Question: I'm doing some pokedex stuff (like pokemon wikipedia). The idea is every pokemon has at least one type (or category). I want to customize these blocks (with type names) regarding object so that block will be green, block will be red, etc.
'''
const typesAndColors = {
"normal":
{
backgroundColor: "#A3CB38",
color: "#000"
},
"fighting":
{
backgroundColor: "#3B3B98",
color: "#000"
},
"flying":
{
backgroundColor: "#9AECDB",
color: "#000"
},
"poison":
{
backgroundColor: "#a29bfe",
color: "#000"
},
"ground":
{
backgroundColor: "#4b4b4b",
color: "#000"
},
"rock":
{
backgroundColor: "#ccae62",
color: "#000"
},
"bug":
{
backgroundColor: "#badc58",
color: "#000"
},
"ghost":
{
backgroundColor: "#dfe6e9",
color: "#000"
},
"steel":
{
backgroundColor: "#95afc0",
color: "#000"
},
"fire":
{
backgroundColor: "#ff3838",
color: "#000"
},
"water":
{
backgroundColor: "#3498db",
color: "#000"
},
"grass":
{
backgroundColor: "#2ecc71",
color: "#000"
},
"electric":
{
backgroundColor: "#fdcb6e",
color: "#000"
},
"psychic":
{
backgroundColor: "#BDC581",
color: "#000"
},
"ice":
{
backgroundColor: "#c7ecee",
color: "#000"
},
"dragon":
{
backgroundColor: "#30336b",
color: "#fff"
},
"dark":
{
backgroundColor: "#2C3A47",
color: "#fff"
},
"fairy":
{
backgroundColor: "#e056fd",
color: "#000"
},
"unknown":
{
backgroundColor: "#000",
color: "#000"
},
"shadow":
{
backgroundColor: "#636e72",
color: "#000"
}
};
...
let items = [],
itemSet = [];
const styles = {
backgroundColor: "",
color: ""
};
// arr consists of types (this info is fetched from url)
// example:
// [ [ grass, poison ], [ fire ], [ water ] ]
arr.forEach(element => {
element.forEach(el => {
styles.backgroundColor = typesAndColors[el].backgroundColor;
styles.color = typesAndColors[el].color;
itemSet.push(
<div className="container__block" style={ styles }>
{el}
</div>
);
})
items.push(itemSet);
itemSet = [];
})
...
// in the end, I paste { items } on a web-page
'''
The problem is all the blocks are of the same color (look at screenshot below)

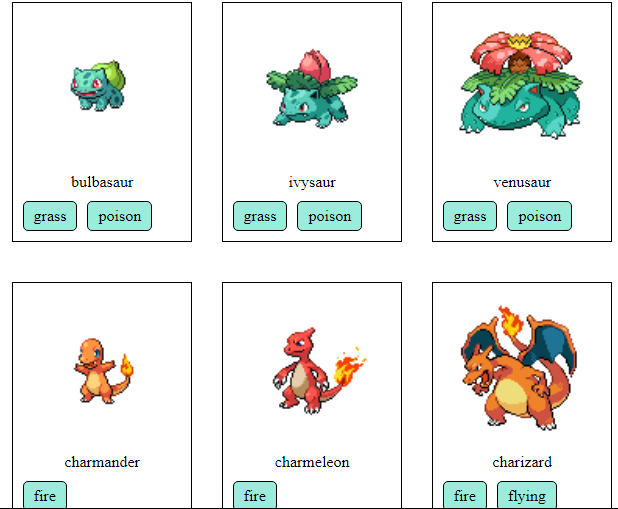
Answer: You need to make a new 'styles' object for each. Otherwise they all get shared when it's time to render.